Question: I am trying to write a code that plots vertical bars that runs from start to end. Each bar has a different starting and ending points and all points are negative. I try using plt.bar, but so far without real success.
'''
import matplotlib.pyplot as plt
x = 1
y = [-97, -27]
plt.subplot(111, frameon=False)
plt.ylim(-280, 1)
plt.bar(x+0.0, y, width=0.1)
'''
However this creates a bar that runs from -97 to 0 instead of -97 to -27. How do I plot this in a nice way?
Plt.bar() plots first a bar from 0 to -97 and then from 0 to -27. I could plot the second bar in the background color but I find this an ugly solution. Does someone know how to solve this?
Thanks in advance!
An example of what I want:

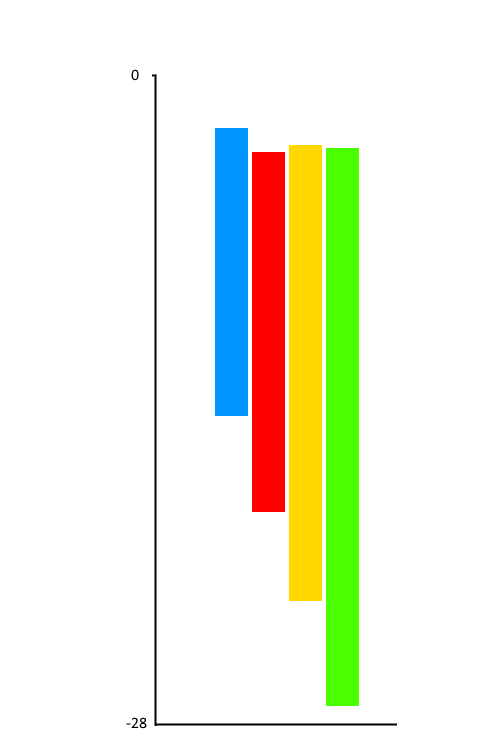
Answer: You have to play with the 'bottom' argument of the <URL> plotting function.
By default, the bars are grounded to 0.
In the following example, I define some bars with its two ends. Matplotlib requires the bottom point and the height.
Hence I compute them with list comprehension:
- '[abs(b[0] - b[1]) for b in bars]'- '[min(b) for b in bars]'
You can then play with colors too, etc.
It's up to you to decide how you store your bars coordinates.
Either stick to your current format, with both ends.
Else you can change to better suit your Matplotlib usage, storing them as '(bottom, height)'.
'''
import matplotlib.pyplot as plt
def main():
bars = [(-97, -27), (-50, -10), (-2, -15)]
plt.subplot(111, frameon=False)
plt.xlim(-1, len(bars))
plt.ylim(-100, 1)
plt.bar(range(len(bars)),
[abs(b[0] - b[1]) for b in bars],
bottom=[min(b) for b in bars],
width=0.1)
plt.show()
if __name__ == "__main__":
main()
'''
If you want that Matplotlib automatically handle different bar colors, call multiple times the 'bar' function on the same axes.
'''
import matplotlib.pyplot as plt
def main():
bars = [(-1, -14), (-3, -20), (-2, -23), (-2, -26)]
fig, ax = plt.subplots(1, 1, figsize=(5, 10))
plt.xlim(0, len(bars)+4)
plt.ylim(-28, 1)
plt.xticks([])
for i, bar in enumerate(bars):
ax.bar(i+3,
abs(bar[0] - bar[1]),
bottom=min(bar),
width=0.9)
plt.show()
if __name__ == "__main__":
main()
'''
<URL>